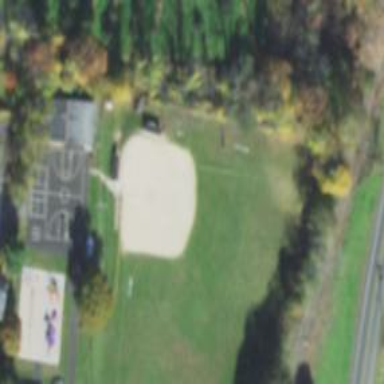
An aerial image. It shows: Baseball pitch for leisure land activities.